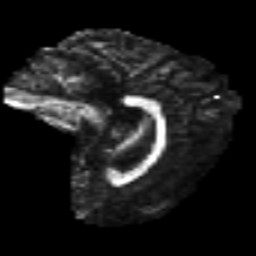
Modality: FA
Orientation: sagittal
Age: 32
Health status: ill
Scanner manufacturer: philips
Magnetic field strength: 3 T
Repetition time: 9 s
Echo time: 0.127 s